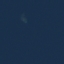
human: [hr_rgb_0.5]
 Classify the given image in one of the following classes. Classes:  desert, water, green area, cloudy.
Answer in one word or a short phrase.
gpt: water